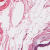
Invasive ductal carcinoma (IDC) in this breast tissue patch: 0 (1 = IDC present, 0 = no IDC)